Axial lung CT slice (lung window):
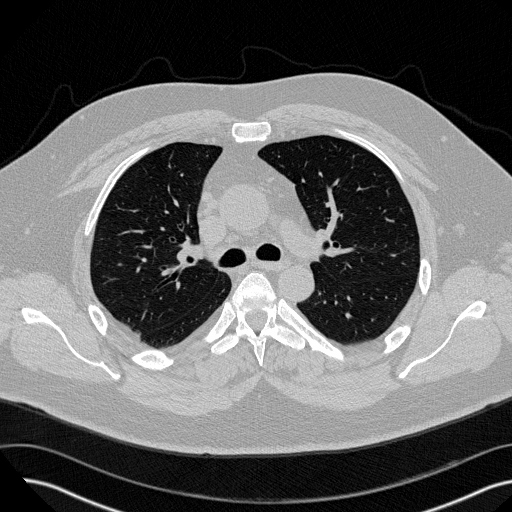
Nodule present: no